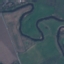
Land use / land cover: River